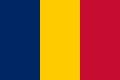
Flag of Chad